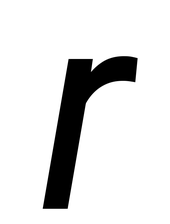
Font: Roboto-Italic_Italic